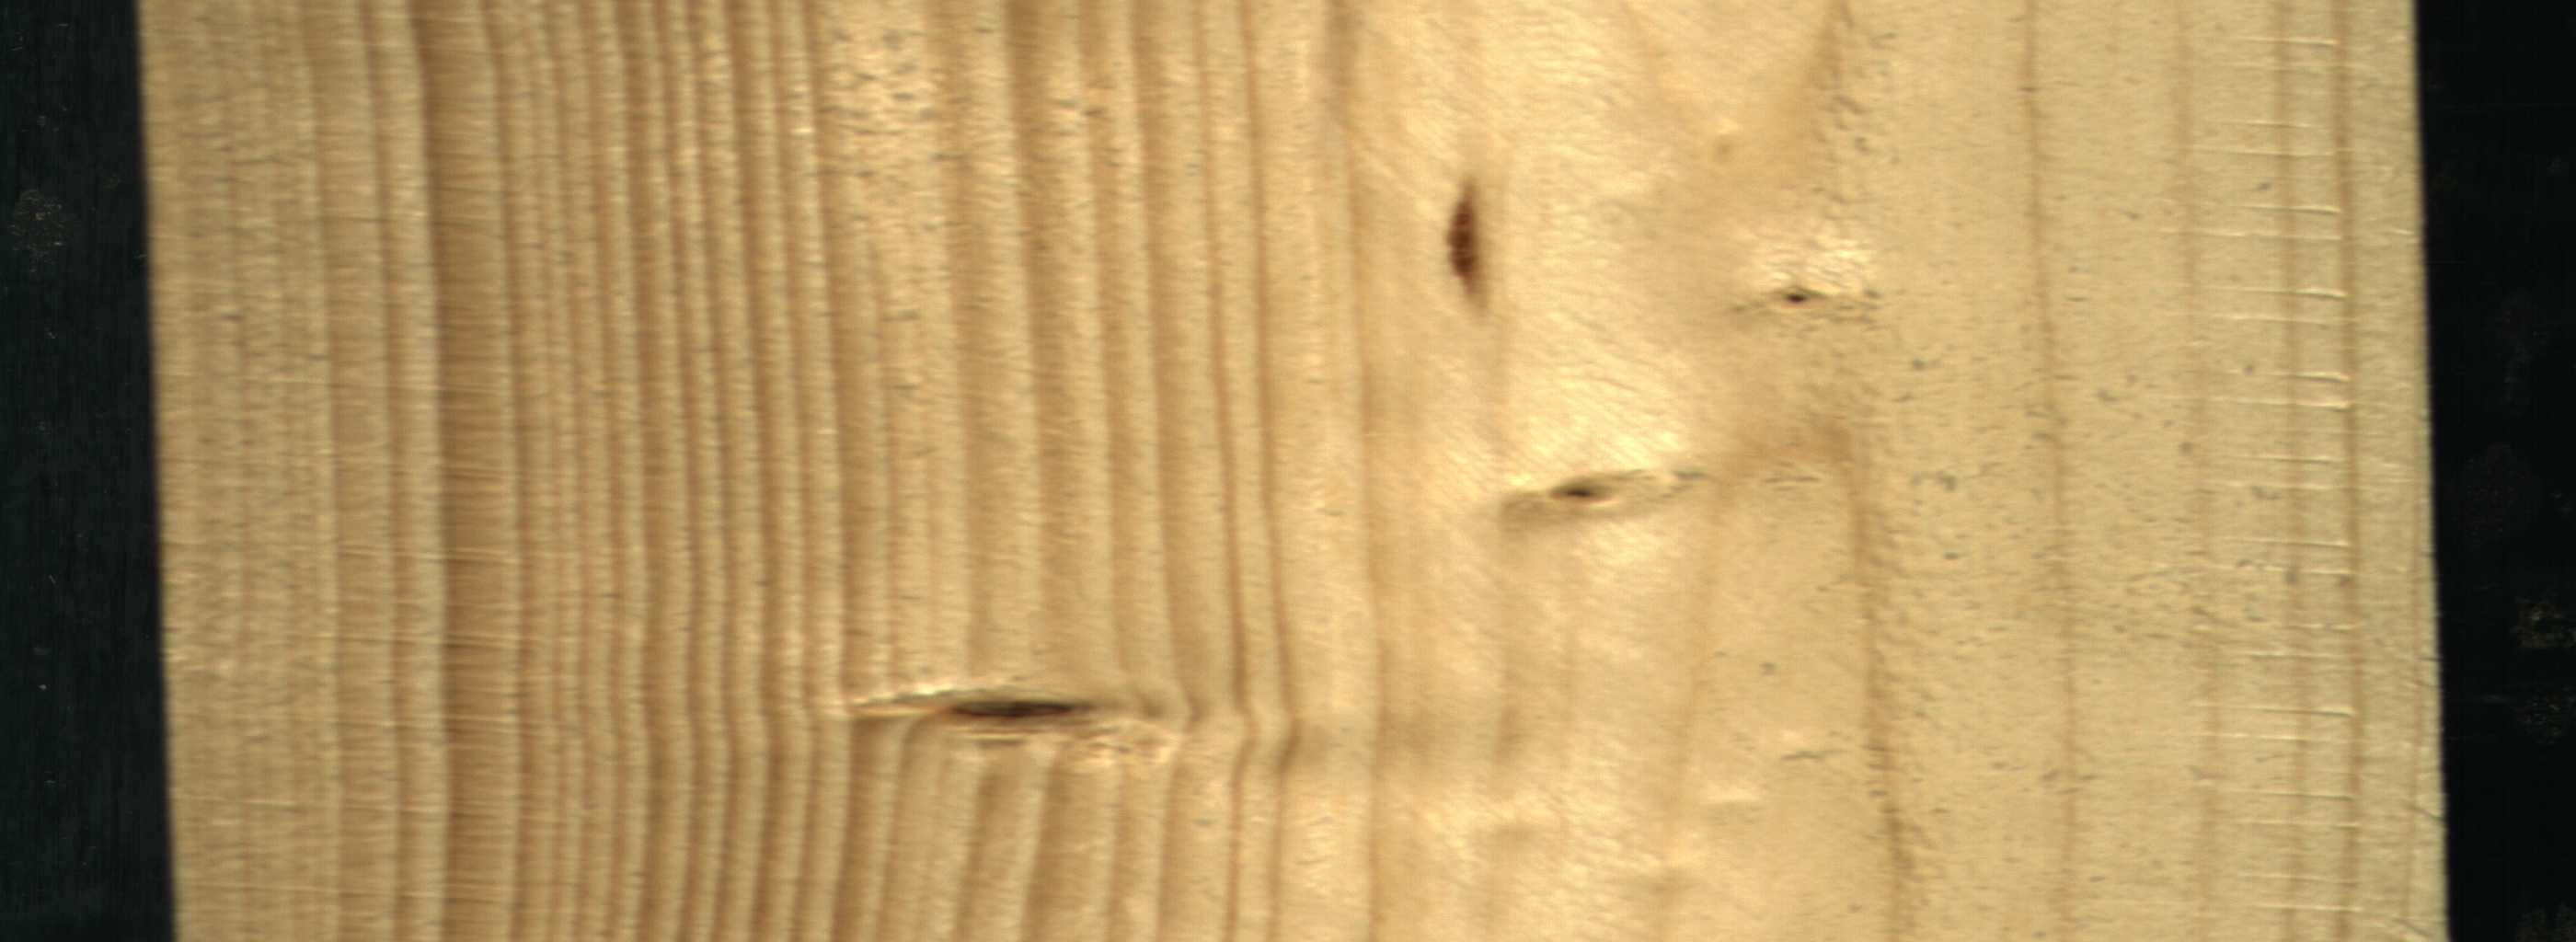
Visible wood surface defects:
resin
Dead_Knot
Live_Knot